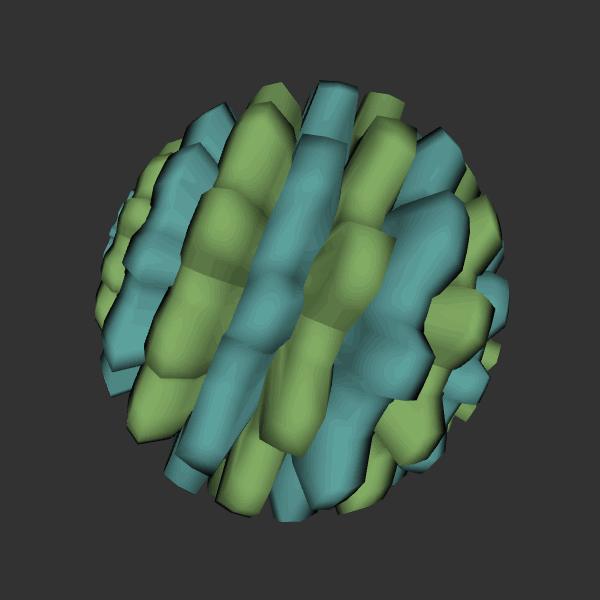
Background: dark